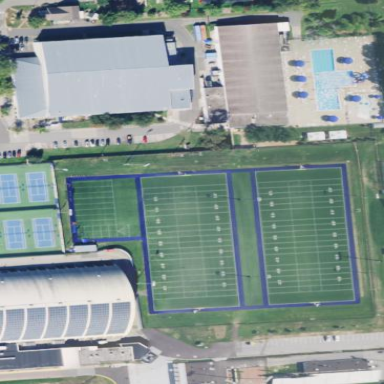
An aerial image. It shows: Artificial turf pitch used for American football.